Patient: sex M, age 68
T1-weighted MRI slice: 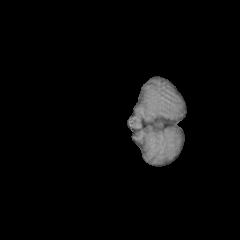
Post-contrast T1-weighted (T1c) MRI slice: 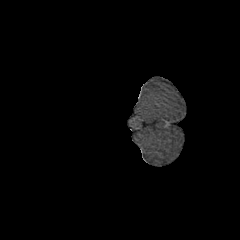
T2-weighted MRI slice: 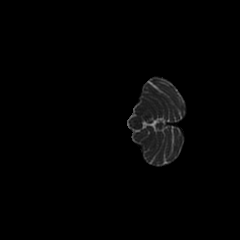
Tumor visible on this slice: no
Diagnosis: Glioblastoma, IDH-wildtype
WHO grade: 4